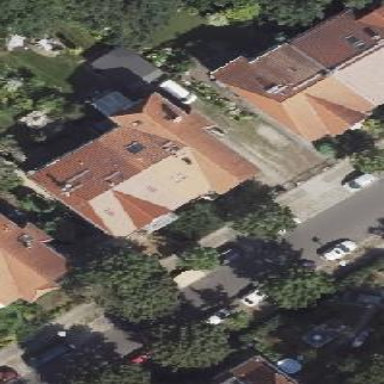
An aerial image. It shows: Hipped roof house.